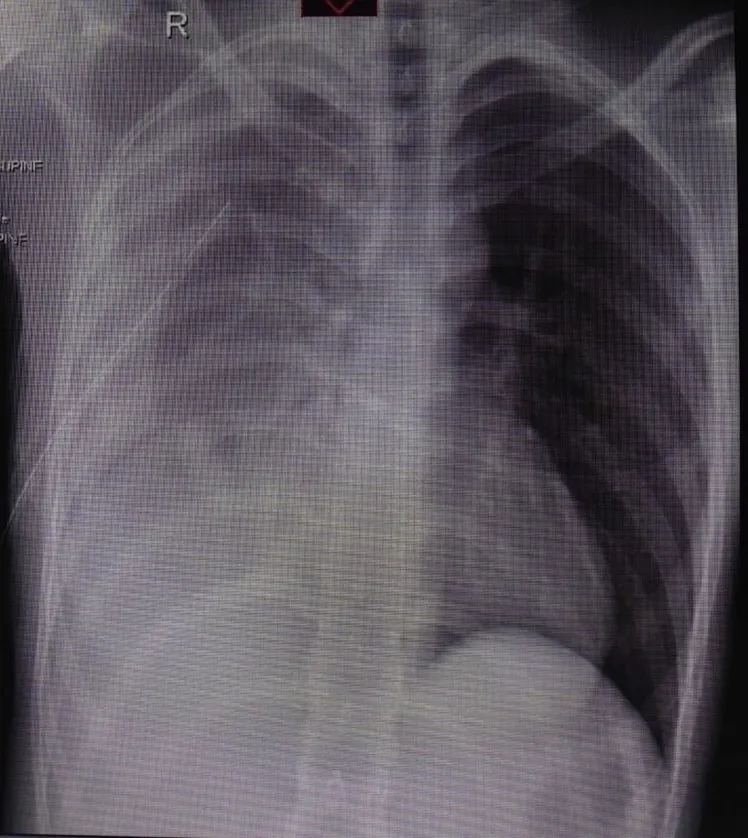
Chest x-ray post thoracostomy tube insertion showed right pneumothorax and opacity.
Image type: radiology (x_ray)